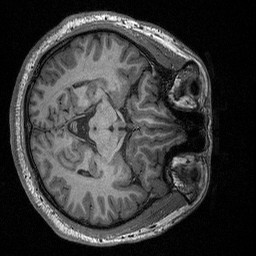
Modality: T1w
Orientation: axial
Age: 18
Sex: male
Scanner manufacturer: siemens
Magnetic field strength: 3 T
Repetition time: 2.53 s
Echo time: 0.00309 s